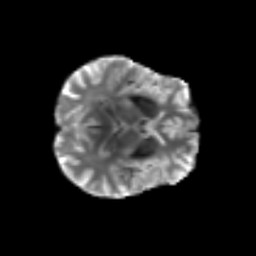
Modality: T2w
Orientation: axial
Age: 62
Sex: male
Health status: ill
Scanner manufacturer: siemens
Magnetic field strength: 3 T
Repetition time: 8.7 s
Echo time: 0.11 s